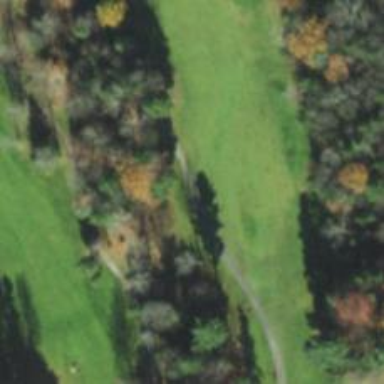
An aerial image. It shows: Pathway for golfing.